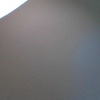
Label: space